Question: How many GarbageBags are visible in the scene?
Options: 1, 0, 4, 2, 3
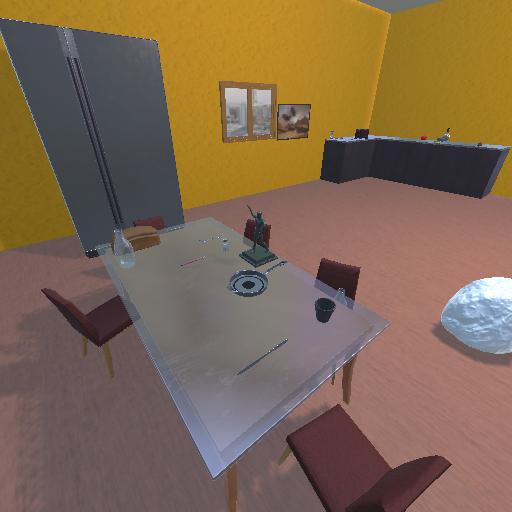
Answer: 1